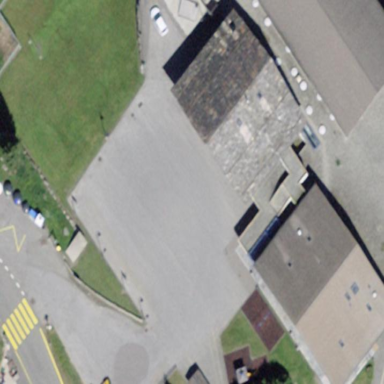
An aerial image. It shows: School building.